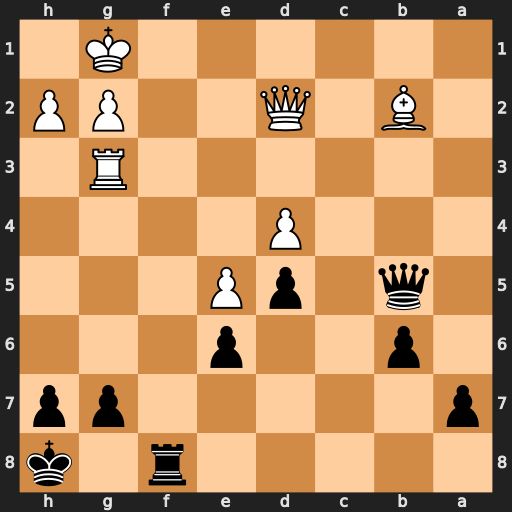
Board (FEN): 5r1k/p5pp/1p2p3/1q1pP3/3P4/6R1/1B1Q2PP/6K1
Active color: b
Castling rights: -
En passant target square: -
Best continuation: Rf1#